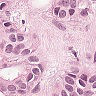
Metastatic tissue present: yes